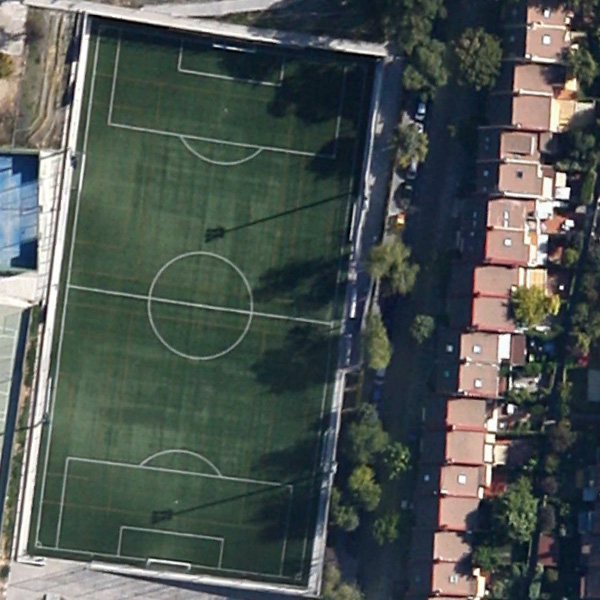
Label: Playground